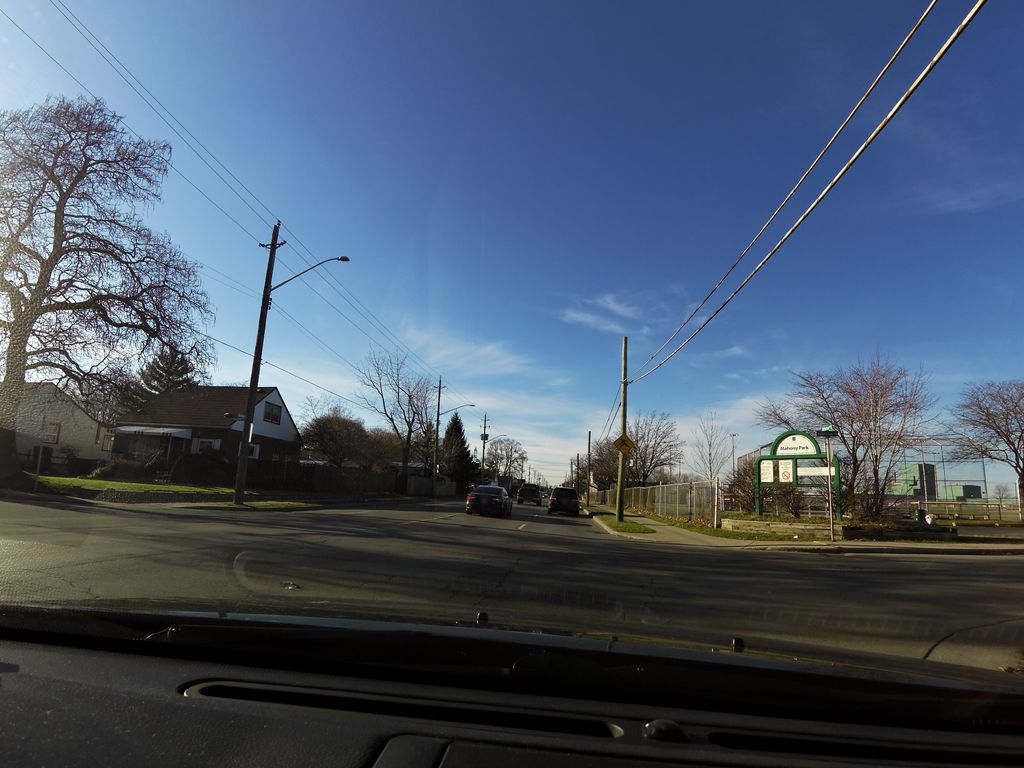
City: hamilton